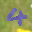
Label: 4